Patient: sex F, age 58
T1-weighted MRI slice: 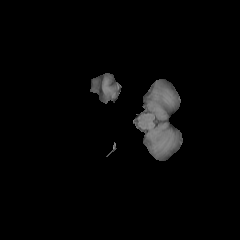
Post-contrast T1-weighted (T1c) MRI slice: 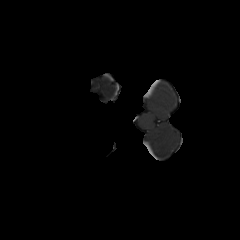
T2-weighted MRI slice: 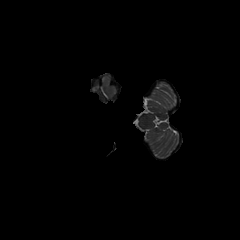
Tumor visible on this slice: no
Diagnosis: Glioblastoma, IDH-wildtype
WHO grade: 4